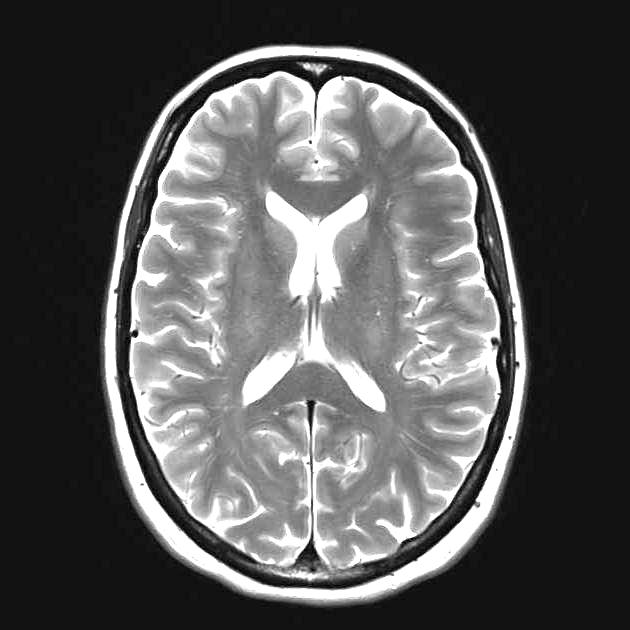
Label: notumor